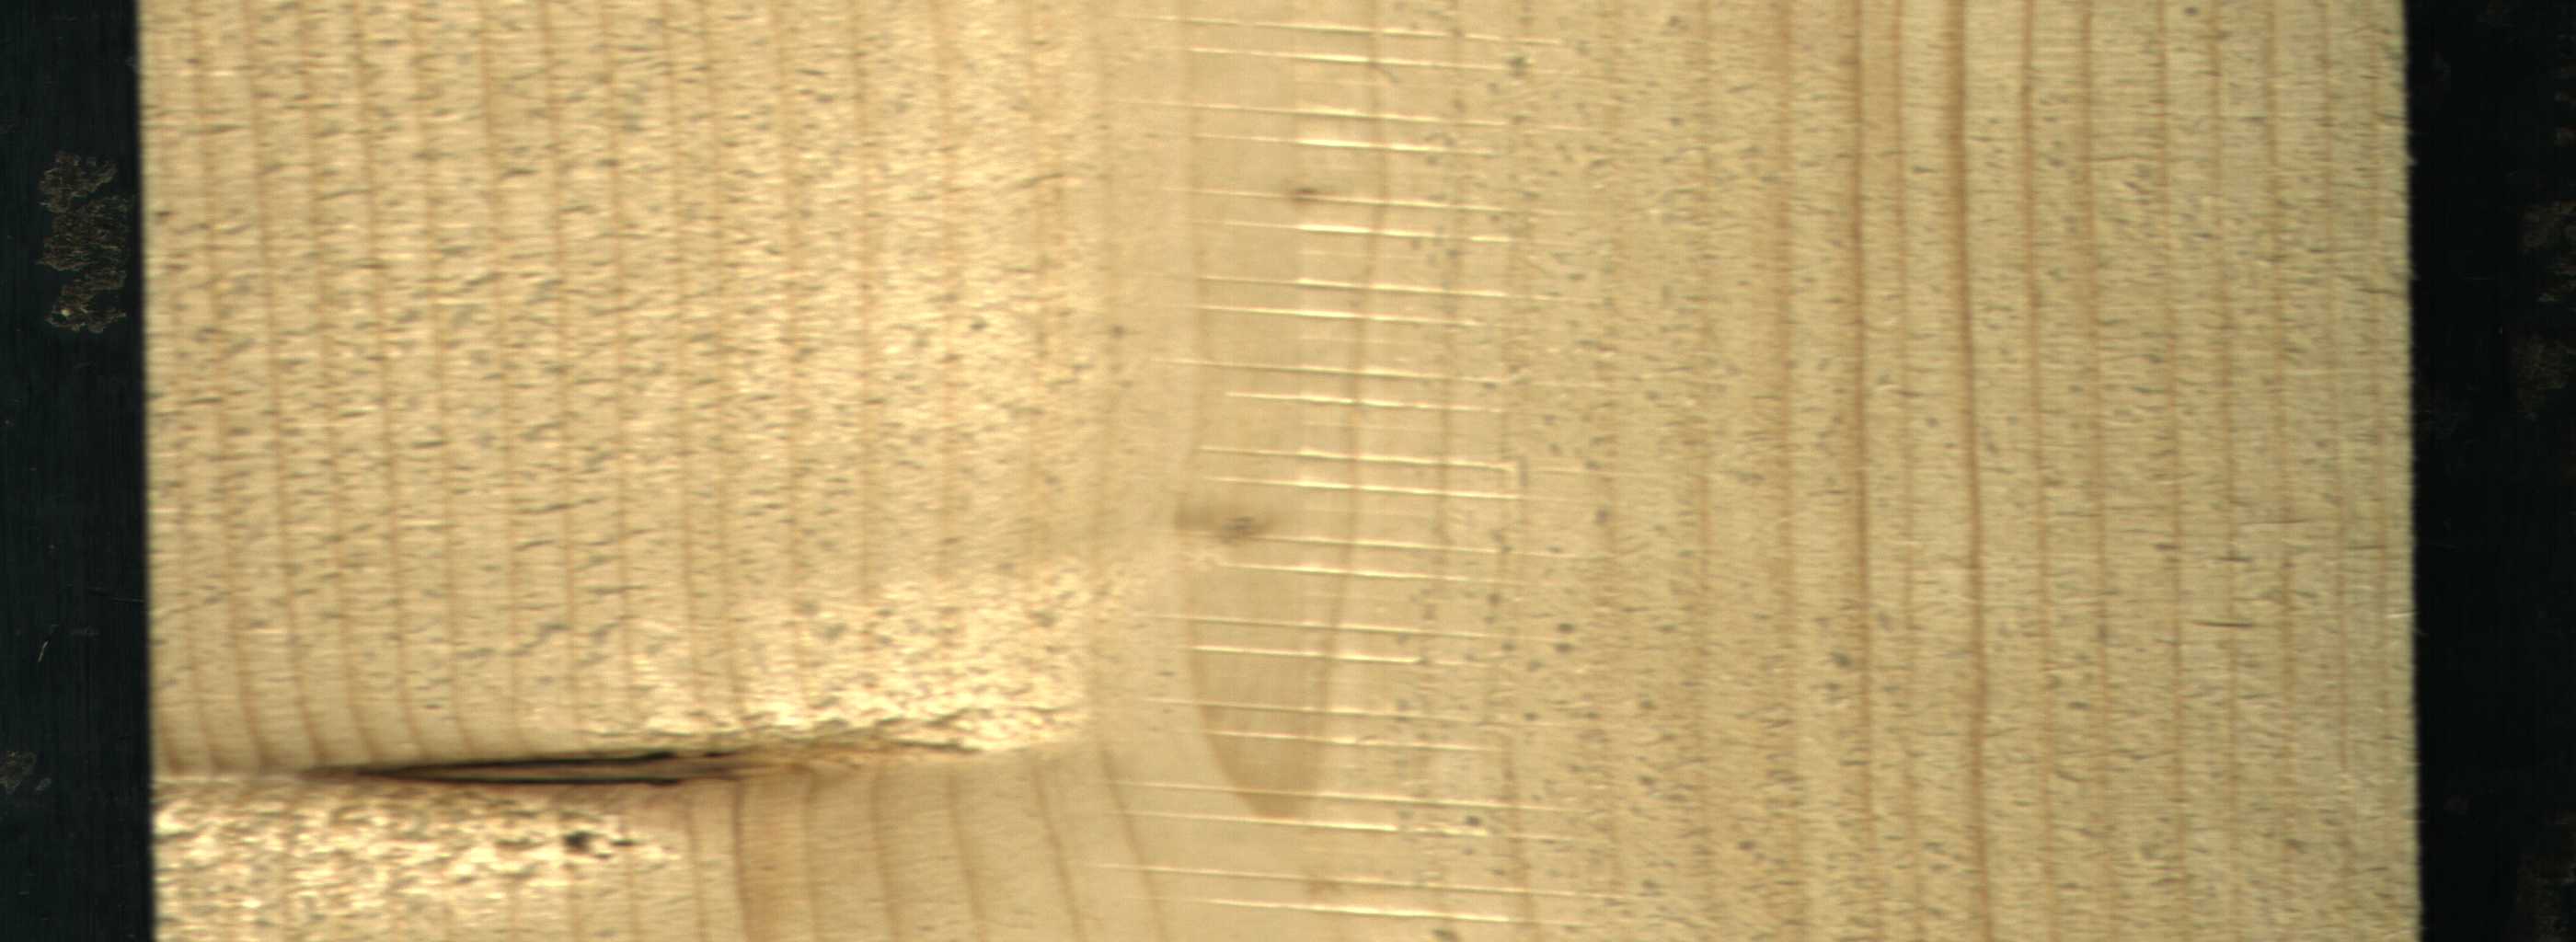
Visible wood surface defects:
Dead_Knot